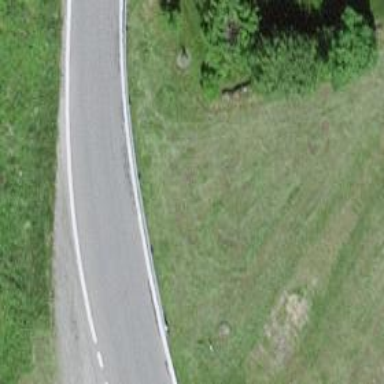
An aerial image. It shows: Guard rail.